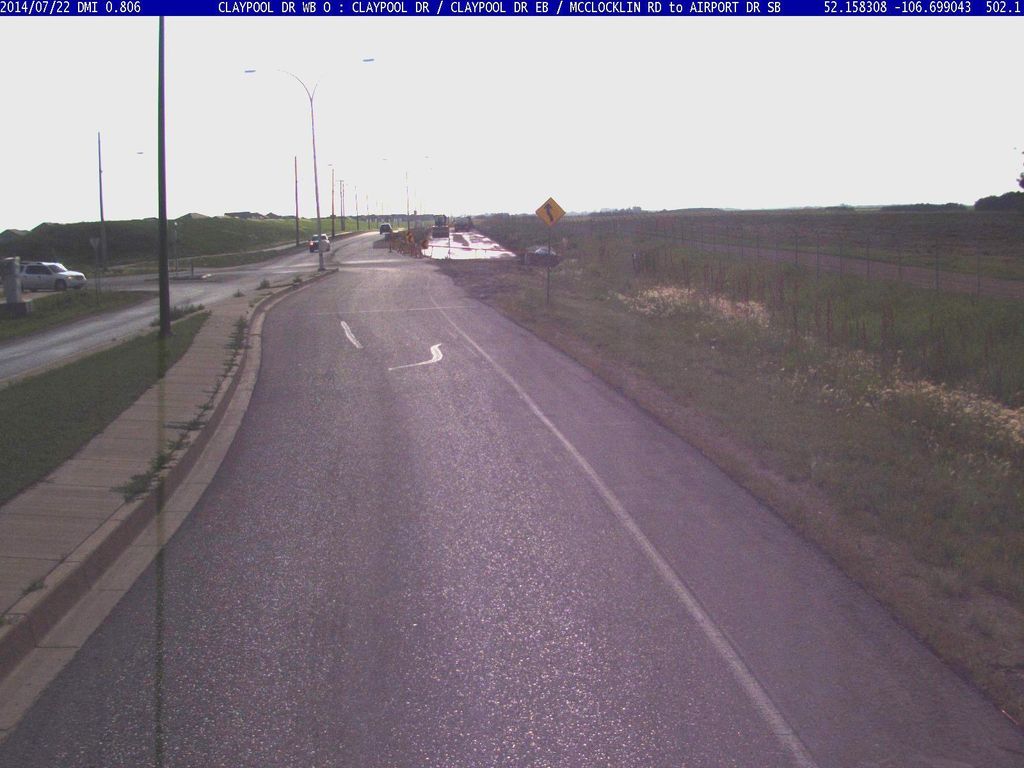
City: saskatoon